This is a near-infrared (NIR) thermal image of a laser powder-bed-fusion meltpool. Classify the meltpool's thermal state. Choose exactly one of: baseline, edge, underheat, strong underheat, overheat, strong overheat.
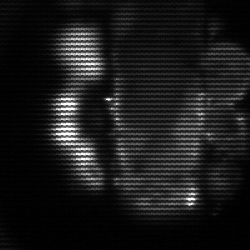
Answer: strong underheat